Field crop: tomato
Growth stage: 1
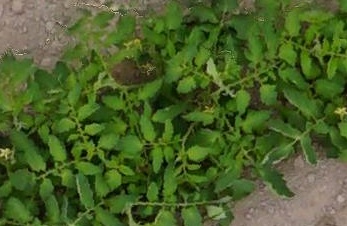
Species: tomato